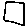
Label: square